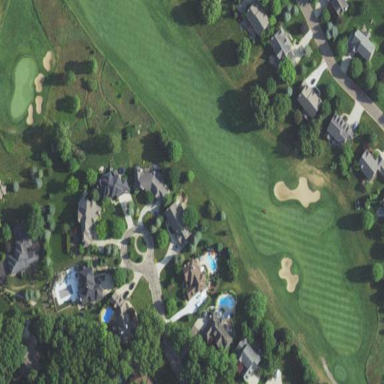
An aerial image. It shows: Rough grassy area used for golf.